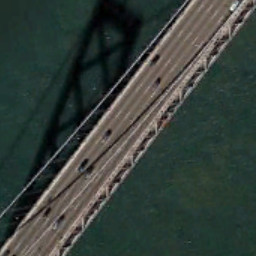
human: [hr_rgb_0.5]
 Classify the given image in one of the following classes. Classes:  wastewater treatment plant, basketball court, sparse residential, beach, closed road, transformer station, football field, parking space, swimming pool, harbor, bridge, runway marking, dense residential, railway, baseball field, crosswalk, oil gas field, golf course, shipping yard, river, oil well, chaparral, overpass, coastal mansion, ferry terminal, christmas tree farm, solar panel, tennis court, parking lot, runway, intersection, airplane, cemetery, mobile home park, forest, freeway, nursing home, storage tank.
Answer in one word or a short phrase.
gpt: bridge